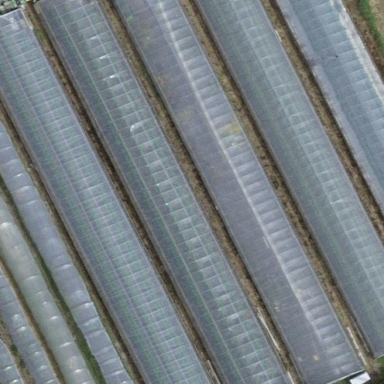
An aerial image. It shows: Greenhouse.